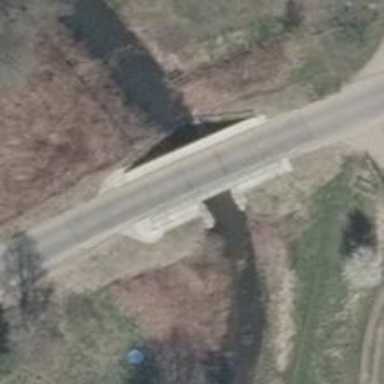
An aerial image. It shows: Unclassified road with asphalt surface running over bridge.